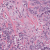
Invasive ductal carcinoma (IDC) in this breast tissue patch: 1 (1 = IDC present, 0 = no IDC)